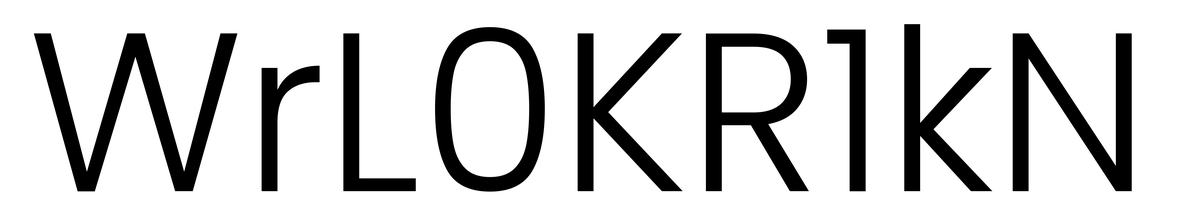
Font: Poppins-Light